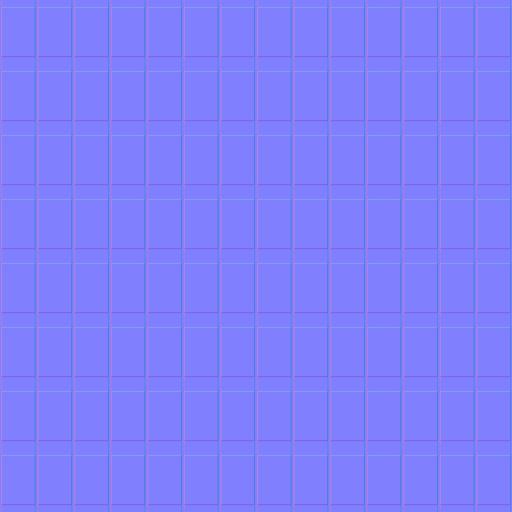
building facade glass reflective